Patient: sex F, age 36
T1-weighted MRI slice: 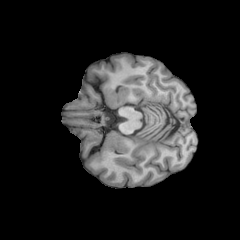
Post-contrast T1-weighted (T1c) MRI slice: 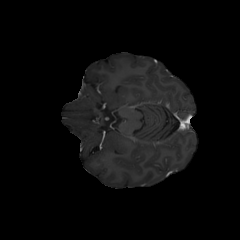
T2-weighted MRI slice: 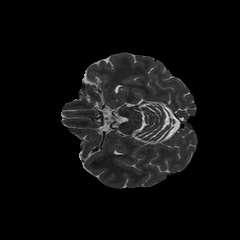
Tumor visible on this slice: no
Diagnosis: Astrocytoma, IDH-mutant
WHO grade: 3